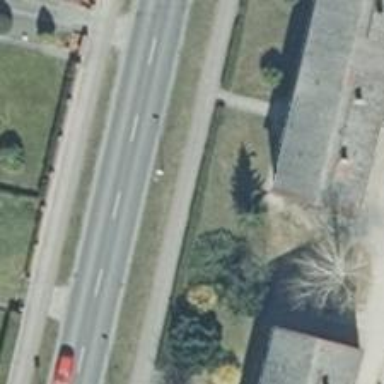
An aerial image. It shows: Sidewalk along the footway.